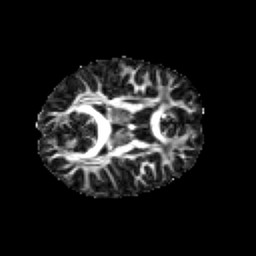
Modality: FA
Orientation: axial
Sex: male
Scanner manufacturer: siemens
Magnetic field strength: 3 T
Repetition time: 5 s
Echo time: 0.071 s